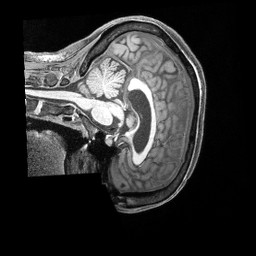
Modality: T1w
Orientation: sagittal
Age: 34
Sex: female
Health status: ill
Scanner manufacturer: siemens
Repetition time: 2.4 s
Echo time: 0.00231 s